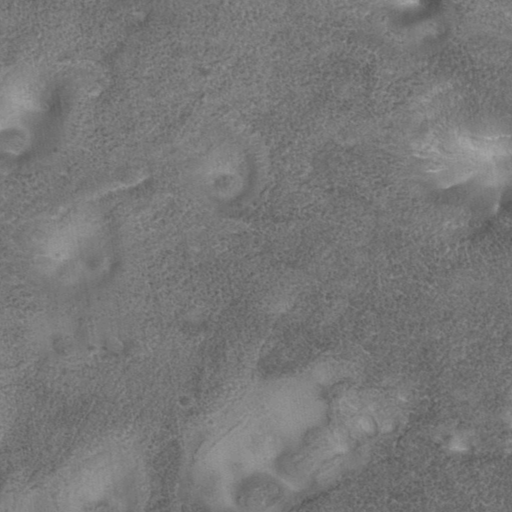
Classes present: Background, Cone